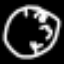
Label: clock